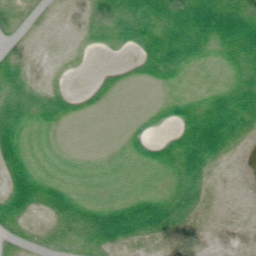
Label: golfcourse